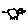
Label: cat